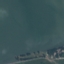
Label: SeaLake